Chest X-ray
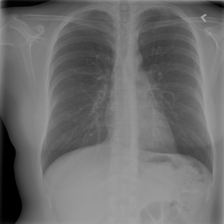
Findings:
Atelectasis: negative
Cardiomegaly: negative
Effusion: negative
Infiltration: negative
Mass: negative
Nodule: negative
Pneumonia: negative
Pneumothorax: negative
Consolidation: negative
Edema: negative
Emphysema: negative
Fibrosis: negative
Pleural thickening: negative
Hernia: negative